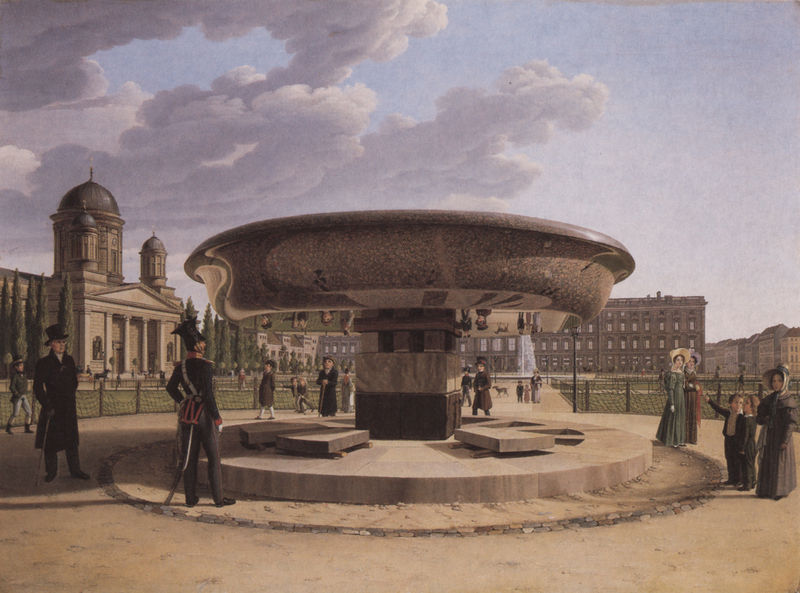
Titel: Die Granitschale im Berliner Lustgarten
Künstler: Johann Erdmann Hummel
Standort: Berlin
Institution: Alte Nationalgalerie
Schlagwörter: baum, blau, gemälde, himmel, mann, schatten, wasser, weiß, wolken, bäume, frauen, grün, menschen, ocker, sand, stadt, braun, fenster, frau, grau, hut, hüte, jahrhundertwende, kleider, licht, marmor, männer, schwarz, straße, säule, säulen, anlage, blick, dame, gebäude, haus, hund, park, rasen, schloss, weg, wiese, wolke, zaun, beige, malerei, zylinder, architektur, schale, schüssel, sehen, sockel, stehen, stein, steine, herr, schauen, spiegel, erde, feld, häuser, nass, spiegelung, gehen, kirche, pfad, wiesen, boden, mantel, stehend, kind, klassizismus, wald, brunnen, kinder, kreis, rund, stock, turm, garten, skulptur, springbrunnen, deutschland, schärpe, ansicht, fassade, ort, passanten, gehstock, stab, jungen, tag, hof, grünanlage, spazieren, platz, kies, kuppel, soldaten, frack, spielen, reflexe, glanz, glänzend, stufen, granit, plastik, poliert, junge, warten, zeigen, lichtreflexe, reflexion, stadtansicht, berlin, passant, türmchen, türme, palast, dom, spaziergang, denkmal, zypresse, becken, gendarmen, militär, polizist, säbel, uniform, gendarm, soldat, bürger, spazierstock, offizier, rathaus, anschauen, flanieren, staunen, kapitelle, betrachten, sonntag, spazierengehen, dreiecksgiebel, portal, biedermeier, ionisch, portikus, platten, fontäne, spaziergänger, block, ansehen, beobachtend, miniatur, wasserbecken, absperrung, eleganz, klassizistisch, tempelfront, portikusmotiv, regierung, begeisterung, platz7, kupel, grünanlagen, blöcke, begutachtung, kopfüber, maschendrahtzaun, kunstwerk, verwunderung, attraktion, spiegelug, hummel, die große schale, ranit, soladat, preusen, 19. jahrhundert, ut, hochgesetzt, berliner dom, polizisz